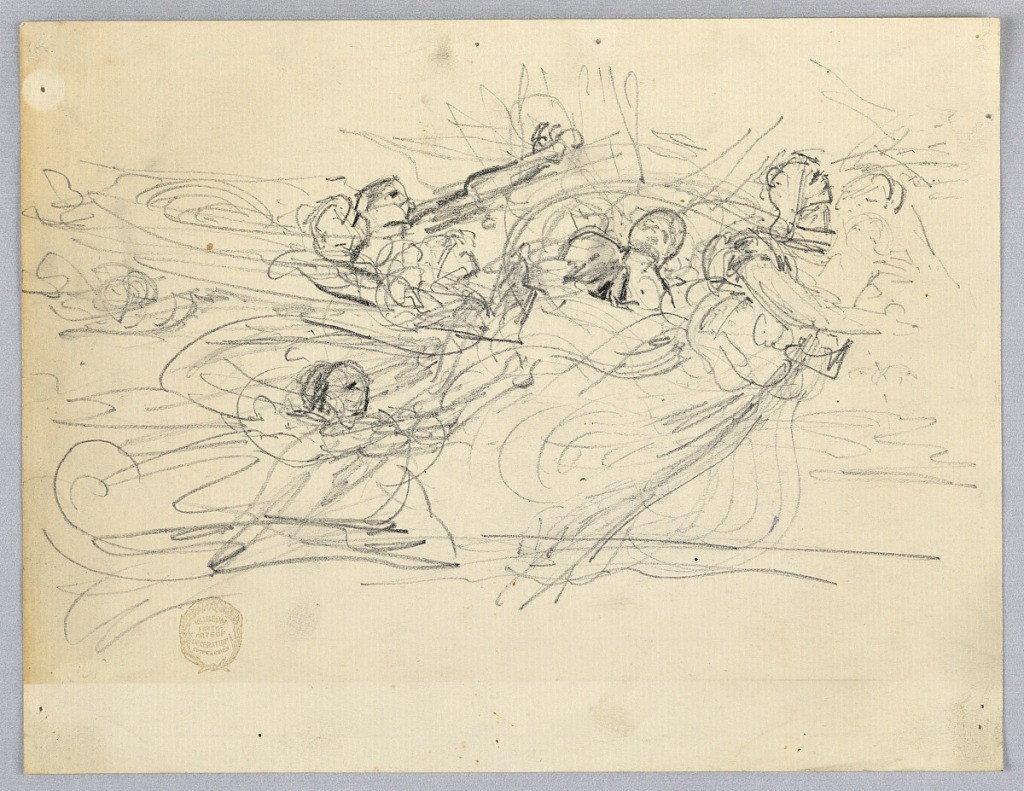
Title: Group of Angels
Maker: Francis Augustus Lathrop, American, 1849–1909
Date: ca. 1895
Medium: Graphite on laid paper
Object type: Drawing
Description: Group of angels, moving toward the right.  The first one carries a bundle, possibly a child.